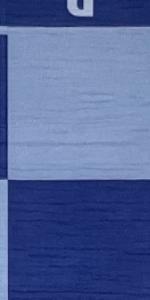
Label: Empty